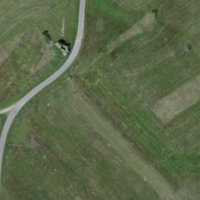
EUNIS habitat code: 16
Species observed at this site:
Filipendula ulmaria